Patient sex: M
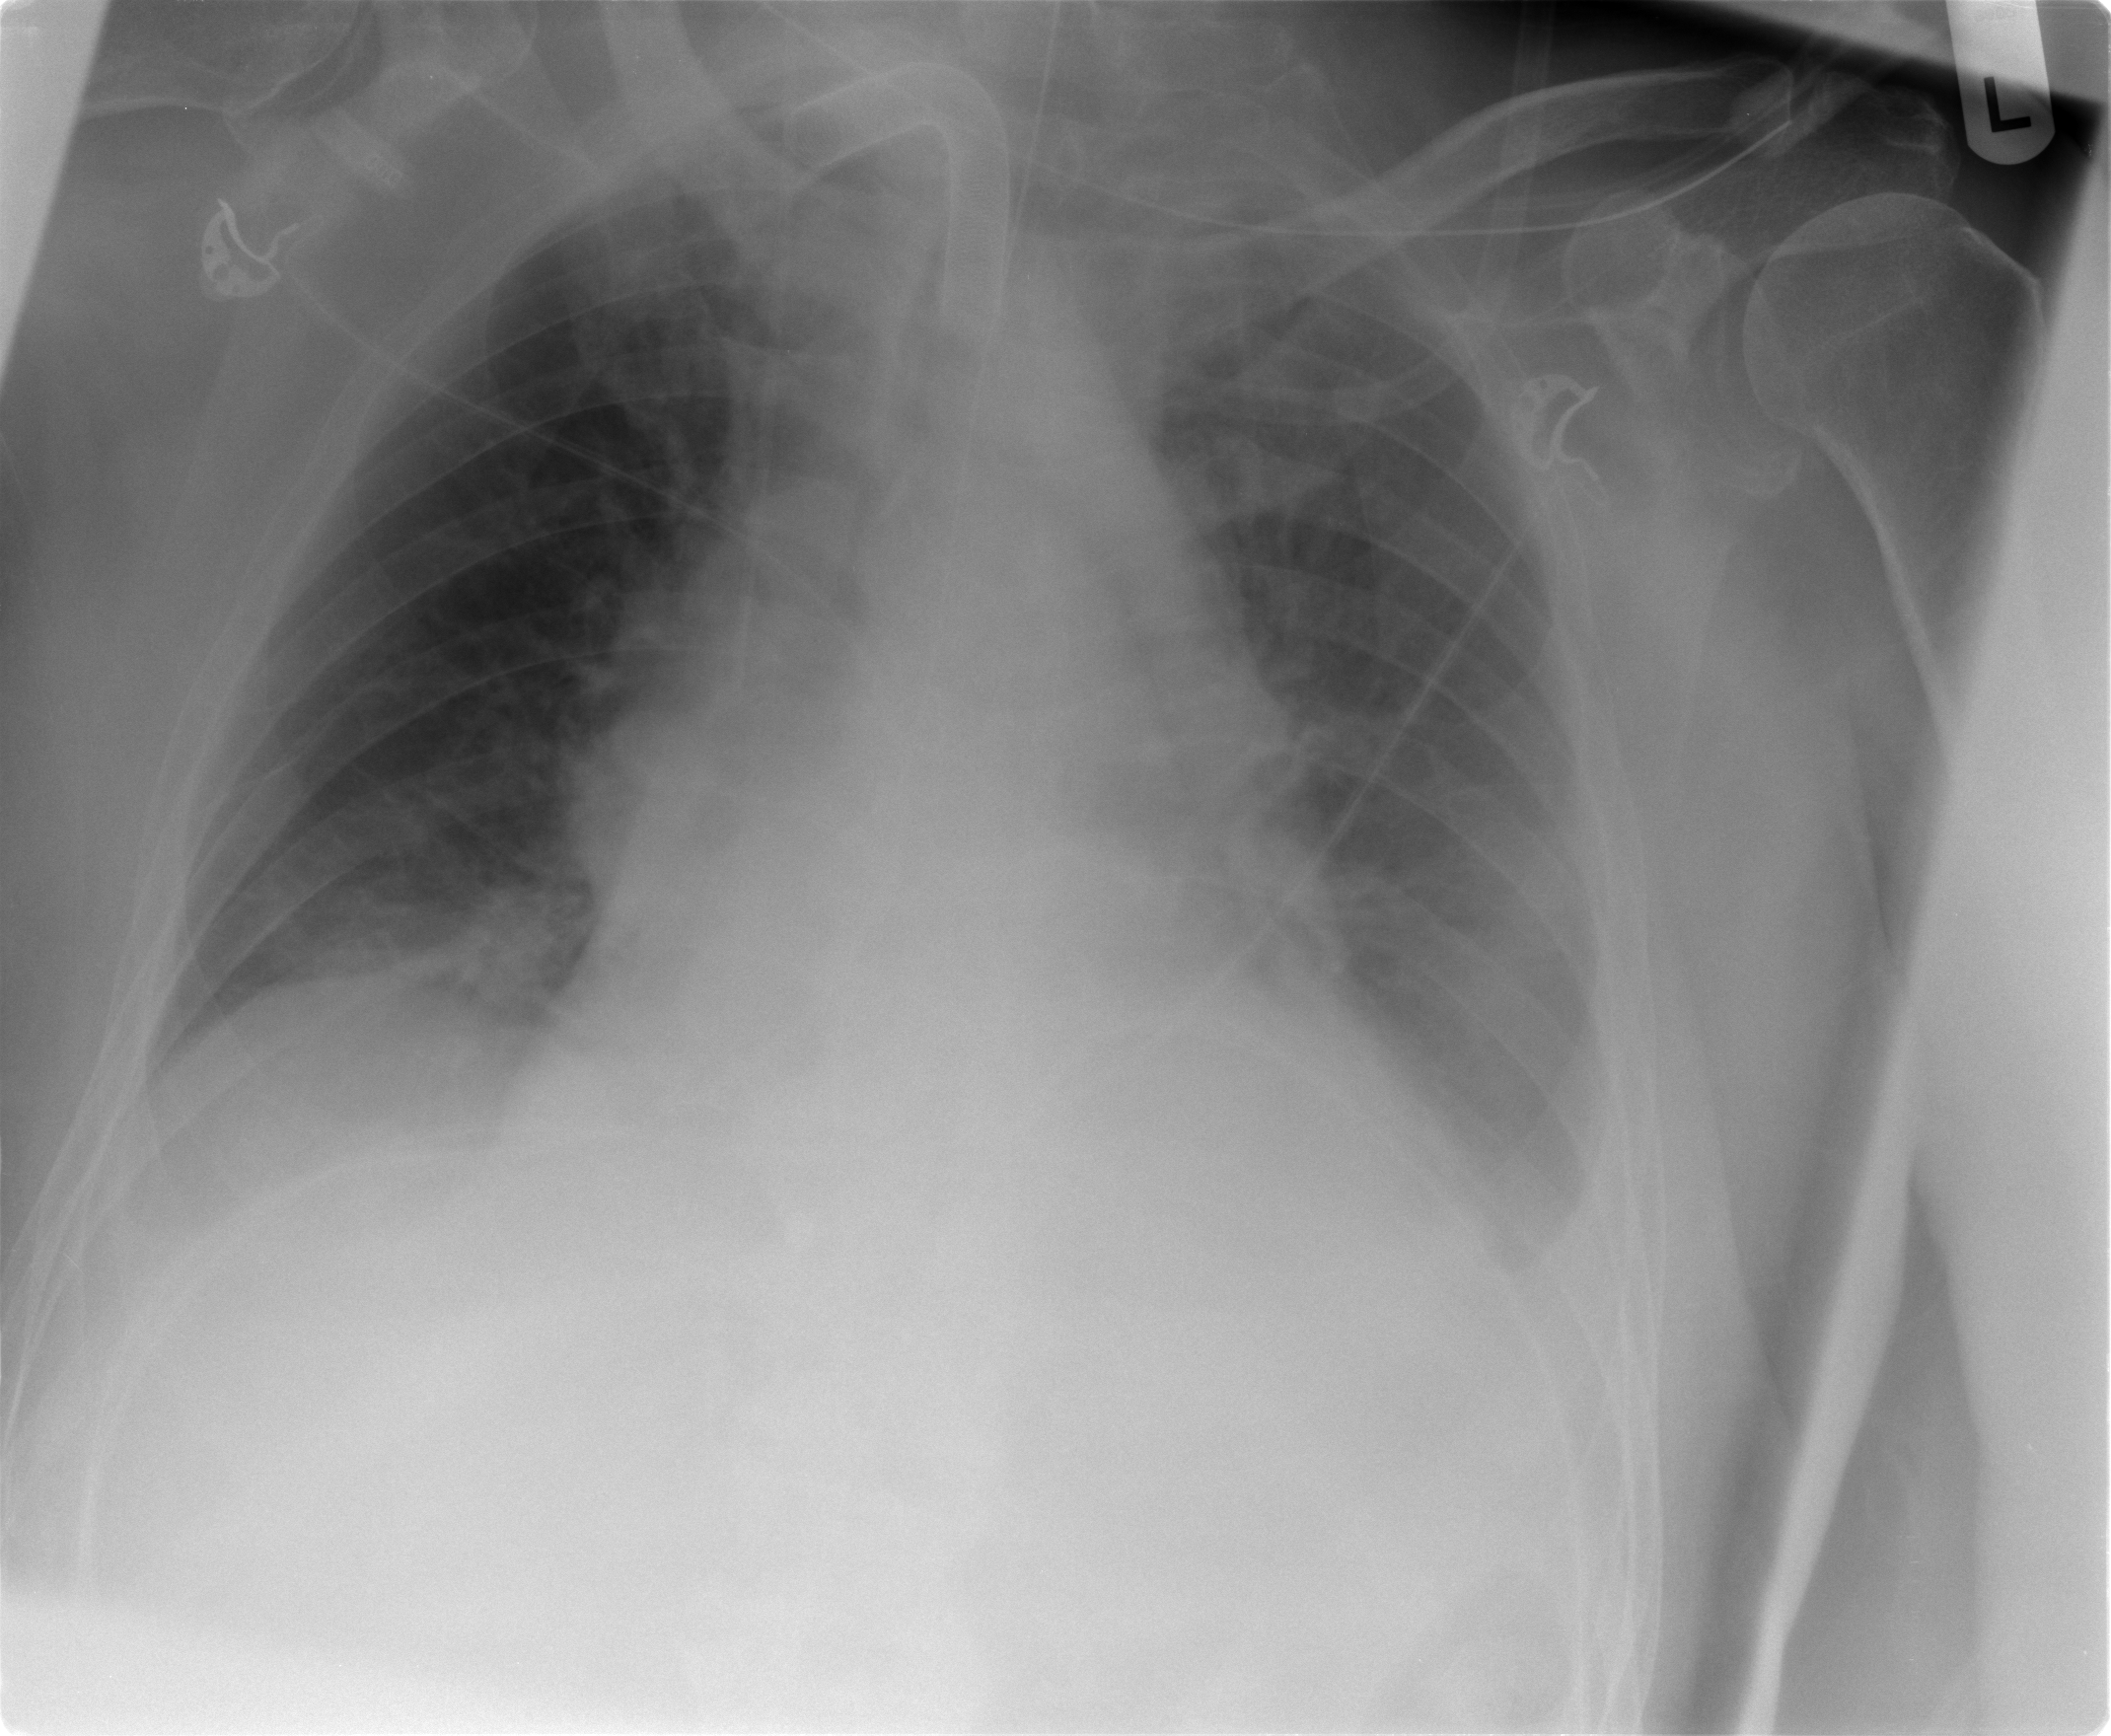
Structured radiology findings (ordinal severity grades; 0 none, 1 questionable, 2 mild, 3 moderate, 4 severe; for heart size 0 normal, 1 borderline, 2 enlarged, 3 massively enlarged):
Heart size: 2
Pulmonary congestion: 0
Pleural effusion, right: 0
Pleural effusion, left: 2
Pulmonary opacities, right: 0
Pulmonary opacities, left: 0
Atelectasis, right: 2
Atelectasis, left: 2